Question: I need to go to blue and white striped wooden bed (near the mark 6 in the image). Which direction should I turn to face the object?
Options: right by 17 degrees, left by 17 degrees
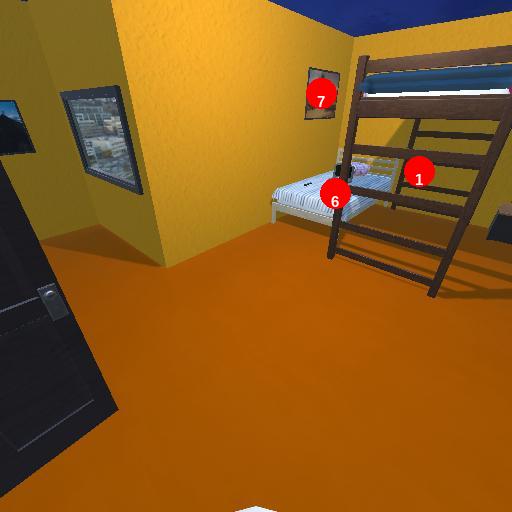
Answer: right by 17 degrees